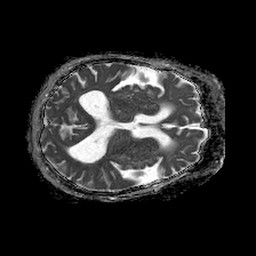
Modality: ADC
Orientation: axial
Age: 83
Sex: female
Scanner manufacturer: philips
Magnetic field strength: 1.5 T
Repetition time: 4.6 s
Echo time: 0.08631 s